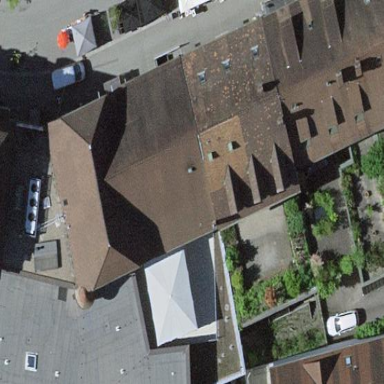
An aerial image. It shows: Half-hipped roof shape on the apartments building.